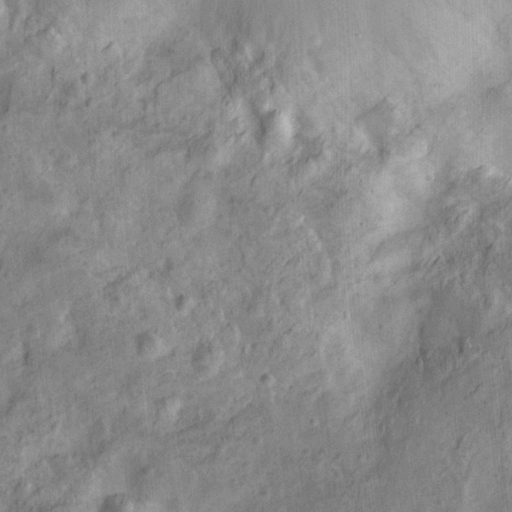
Classes present: Background, Cone